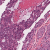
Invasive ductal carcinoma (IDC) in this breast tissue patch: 0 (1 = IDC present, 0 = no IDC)